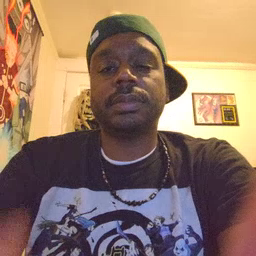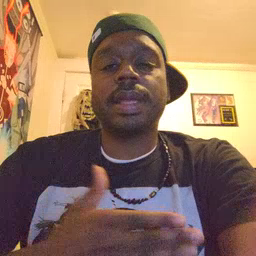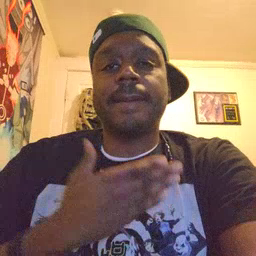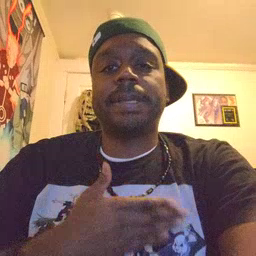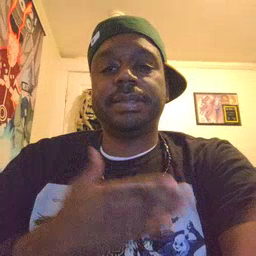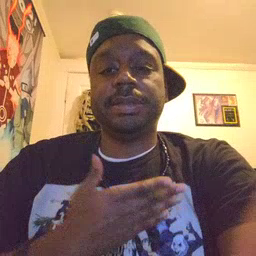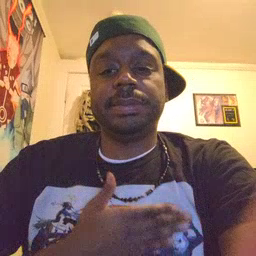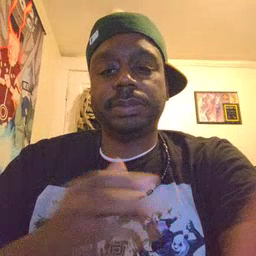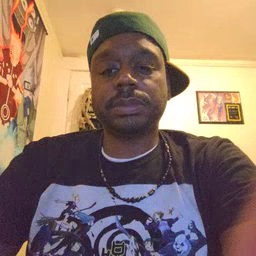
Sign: happy